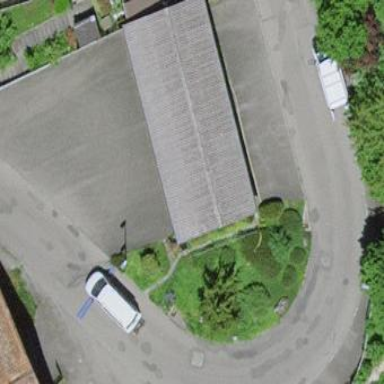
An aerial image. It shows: Garage.